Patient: sex M, age 75
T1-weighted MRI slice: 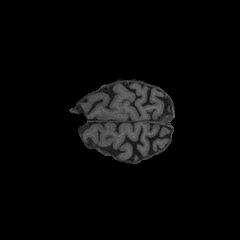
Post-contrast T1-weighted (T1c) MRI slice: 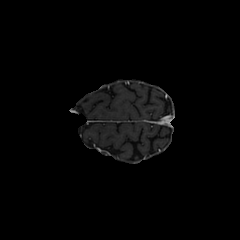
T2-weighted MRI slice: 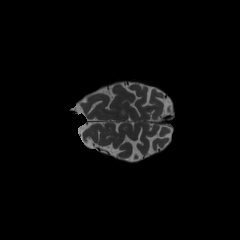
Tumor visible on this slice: no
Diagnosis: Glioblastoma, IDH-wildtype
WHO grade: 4